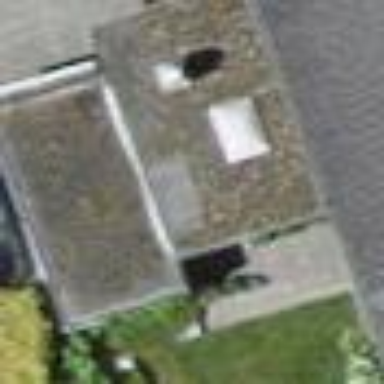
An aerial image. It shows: Garage.